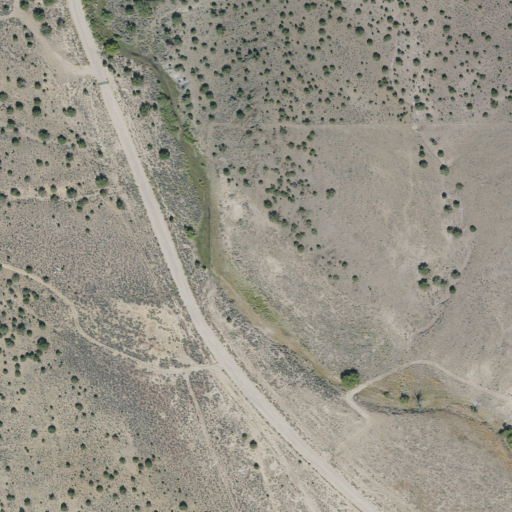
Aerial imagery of valley in Utah named Modena Draw containing shrub, open development, evergreen forest, and low intensity development